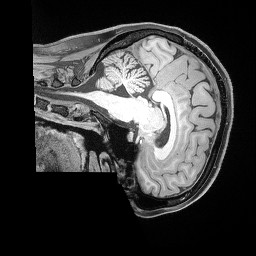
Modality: T1w
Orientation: sagittal
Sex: female
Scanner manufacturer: siemens
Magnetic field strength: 3 T
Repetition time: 2.53 s
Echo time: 0.00169 s